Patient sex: M
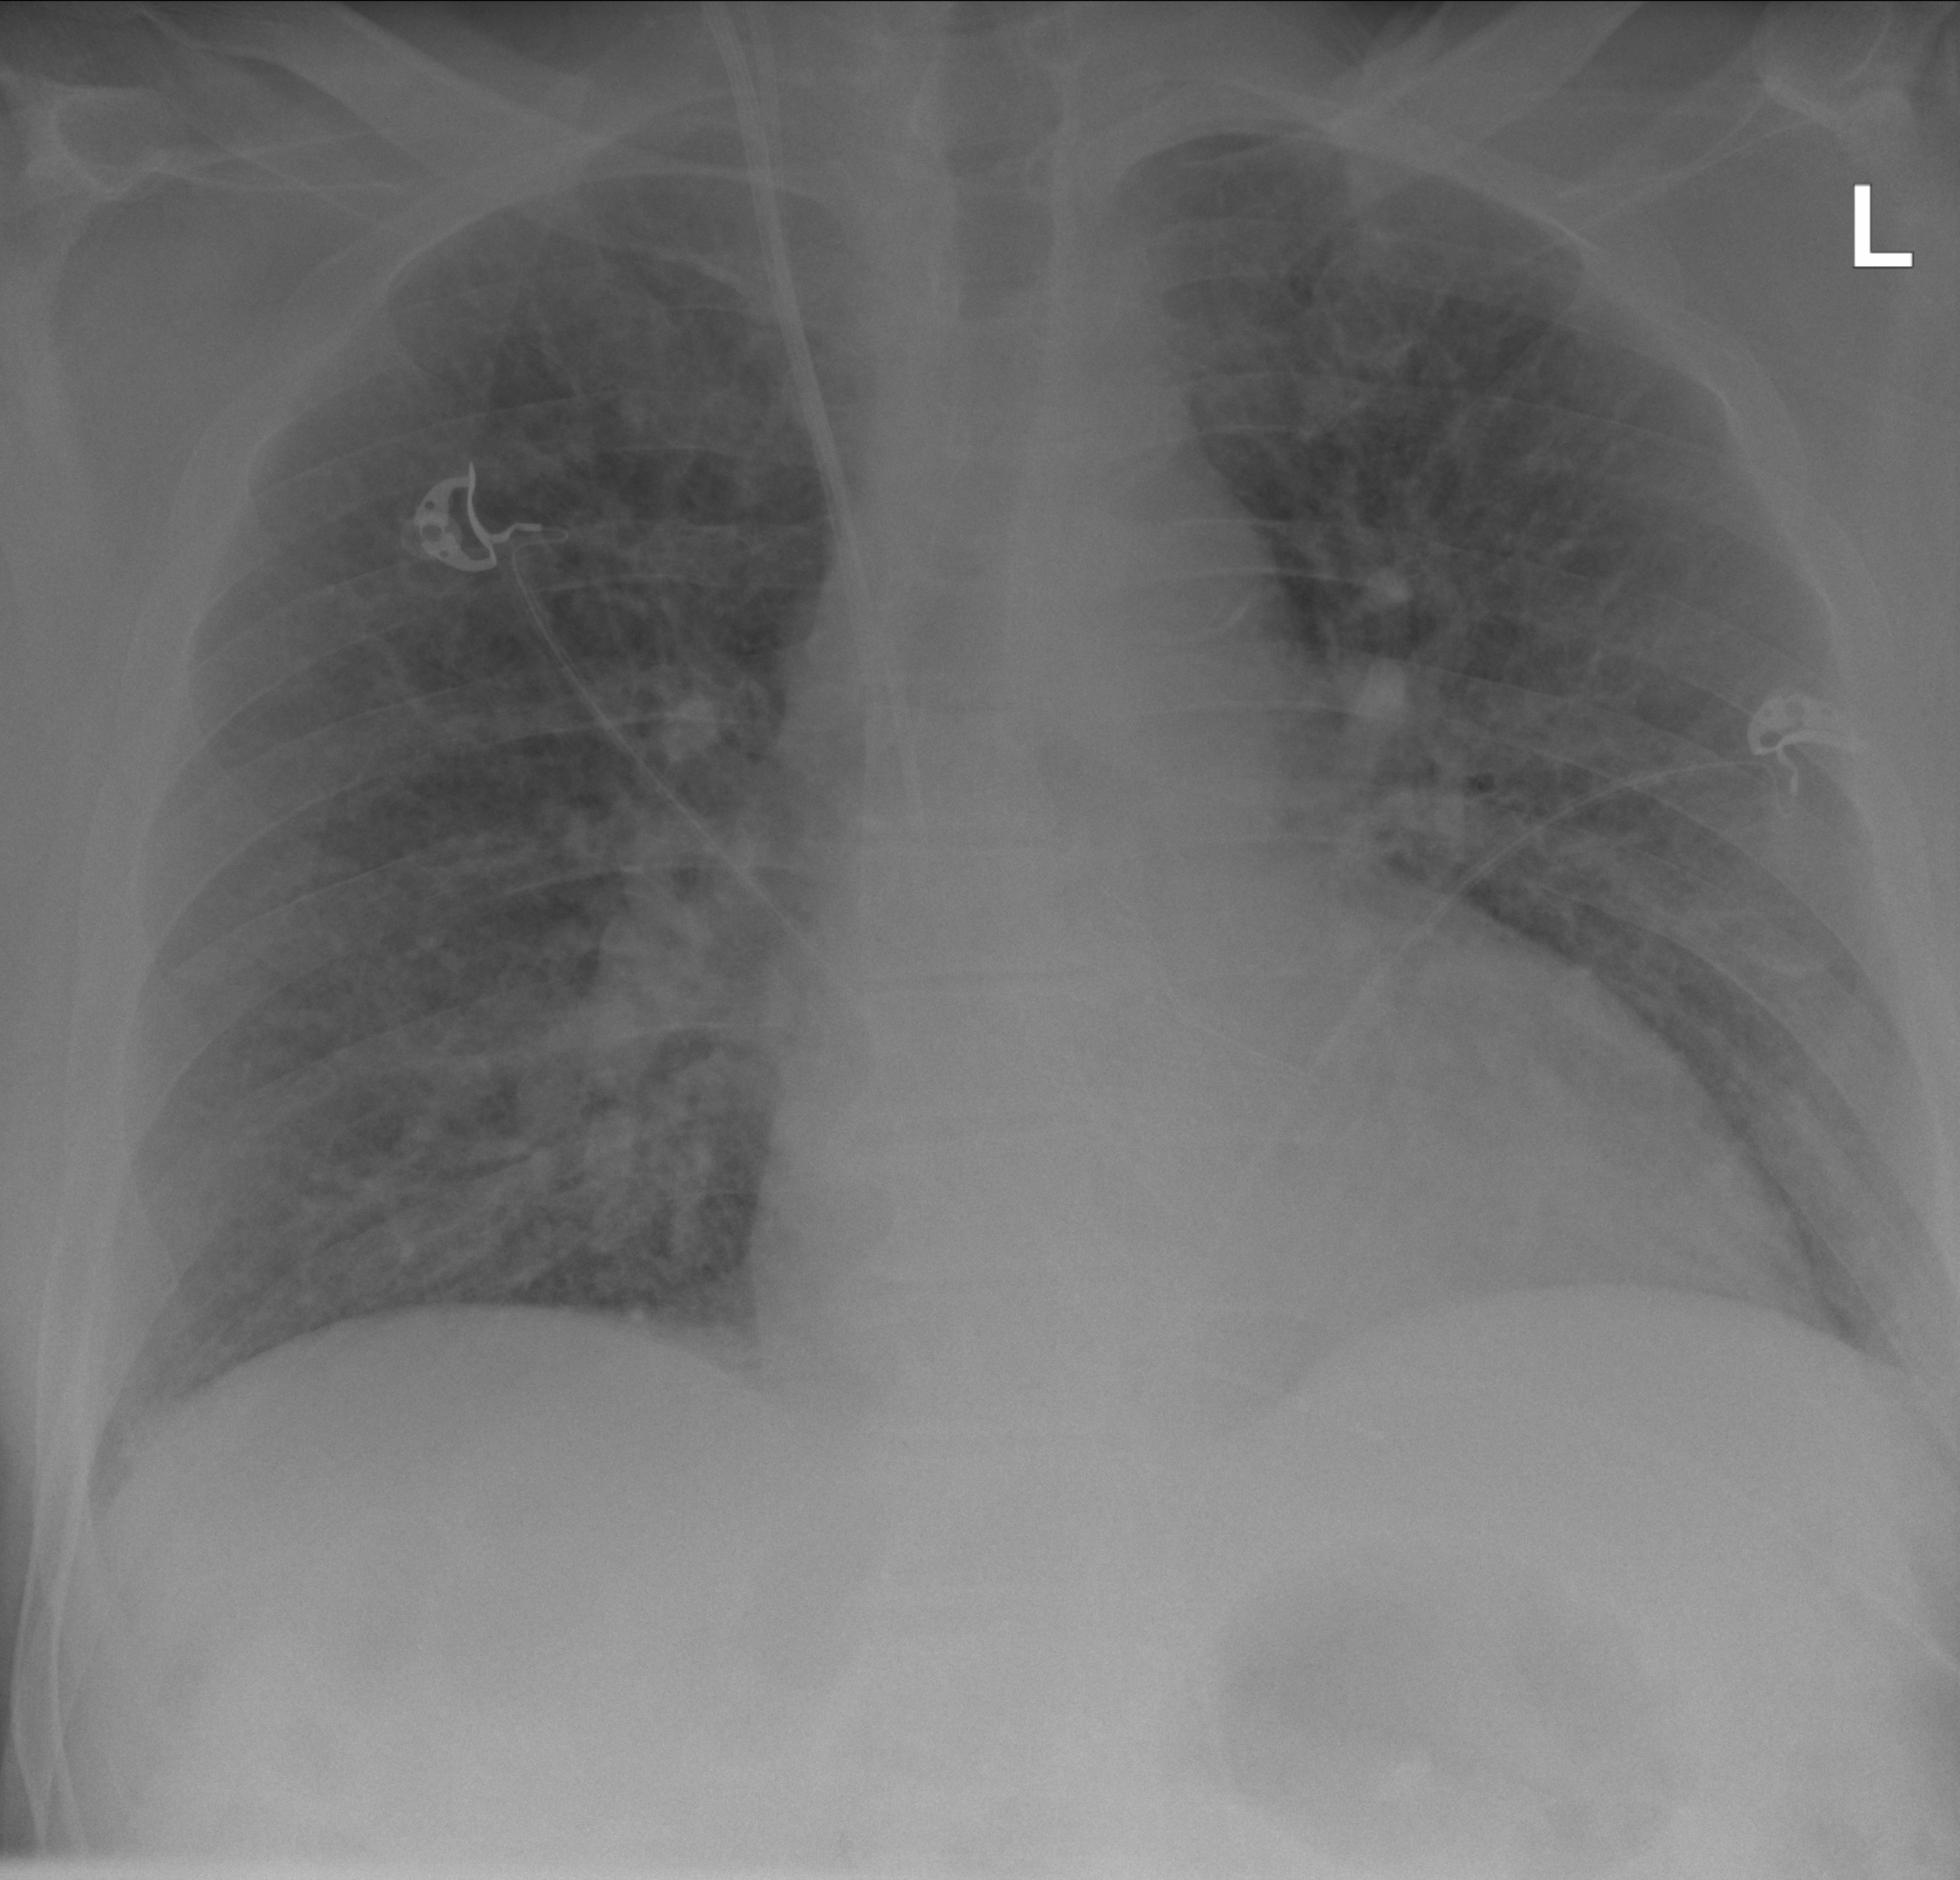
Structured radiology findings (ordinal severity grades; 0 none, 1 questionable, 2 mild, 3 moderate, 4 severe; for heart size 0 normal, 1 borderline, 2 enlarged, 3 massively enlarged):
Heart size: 2
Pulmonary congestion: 2
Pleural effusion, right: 0
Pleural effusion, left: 2
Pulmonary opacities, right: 2
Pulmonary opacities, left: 2
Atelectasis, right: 2
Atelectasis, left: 2